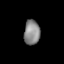
Tissue: lung
Cell type: Endothelial cells
Senescence score: 0.5809
Nuclear area (px): 386
Mean DAPI intensity: 135.896